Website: apple
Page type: billing-address
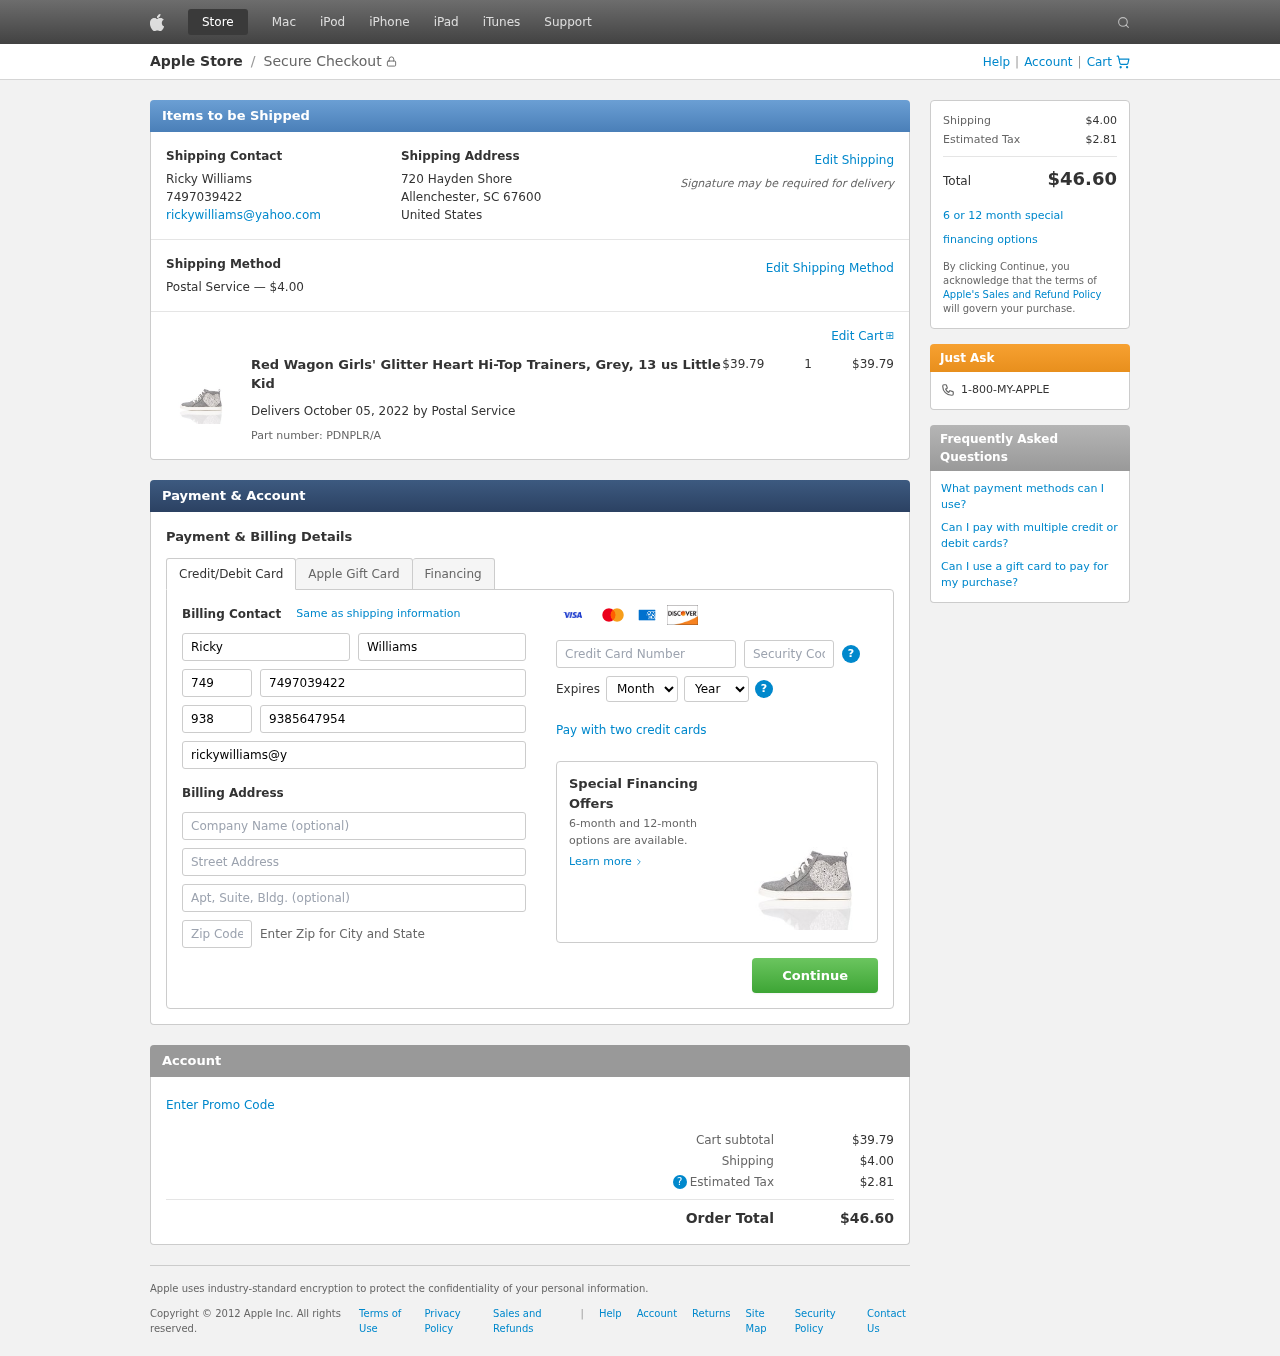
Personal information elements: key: PII_CARD_CVV
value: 525
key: PII_CARD_EXPIRY_MONTH
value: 08
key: PII_CARD_EXPIRY_YEAR
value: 27
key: PII_CARD_NUMBER
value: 2718 4549 8711 3675
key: PII_CITY_STATE_ZIP
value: Allenchester, SC 67600
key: PII_COUNTRY
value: United States
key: PII_EMAIL
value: rickywilliams@yahoo.com
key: PII_FIRSTNAME
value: Ricky
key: PII_FULLNAME
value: Ricky Williams
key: PII_LASTNAME
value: Williams
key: PII_PHONE
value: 7497039422
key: PII_PHONE_ALT
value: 9385647954
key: PII_PHONE_ALT_AREA
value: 938
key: PII_PHONE_AREA
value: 749
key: PII_STREET
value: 720 Hayden Shore
Product elements: key: PRODUCT1_NAME
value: Red Wagon Girls' Glitter Heart Hi-Top Trainers, Grey, 13 us Little Kid
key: PRODUCT1_PRICE
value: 39.79
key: PRODUCT1_QUANTITY
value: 1
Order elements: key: ORDER_SHIPPING_COST
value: $4.00
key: ORDER_SUBTOTAL
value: $39.79
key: ORDER_DELIVERY_DATE
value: October 05, 2022
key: ORDER_PART_NUMBER
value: PDNPLR/A
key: ORDER_TAX
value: $2.81
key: ORDER_TOTAL
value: $46.60